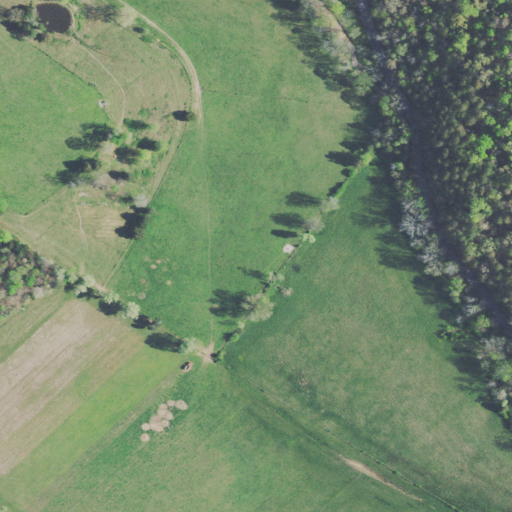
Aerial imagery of valley in Tennessee named Doss Hollow containing pasture, open development, deciduous forest, and medium intensity development